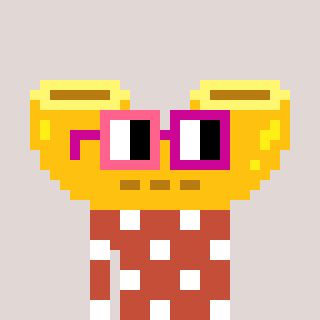
a pixel art character with square pink and red glasses, a macaroni-shaped head and a rust-colored body on a warm background